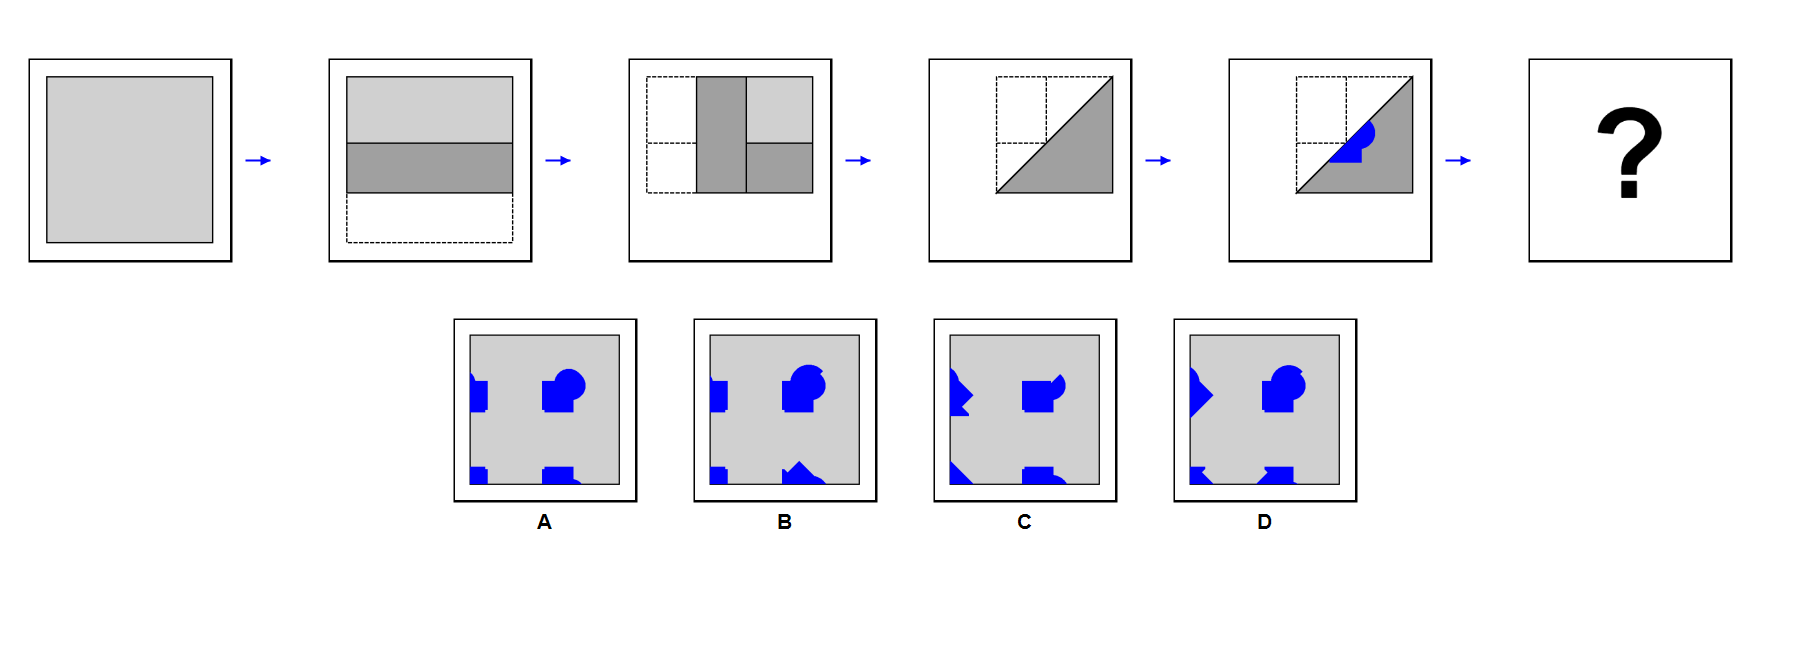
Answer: A